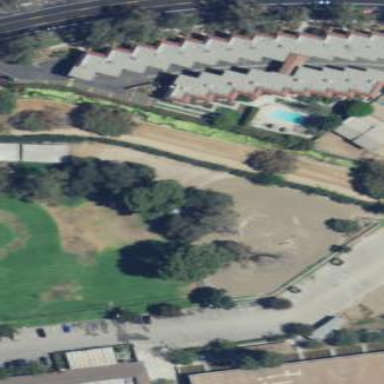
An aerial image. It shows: Equestrian pitch for leisure land activities.